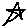
Label: star